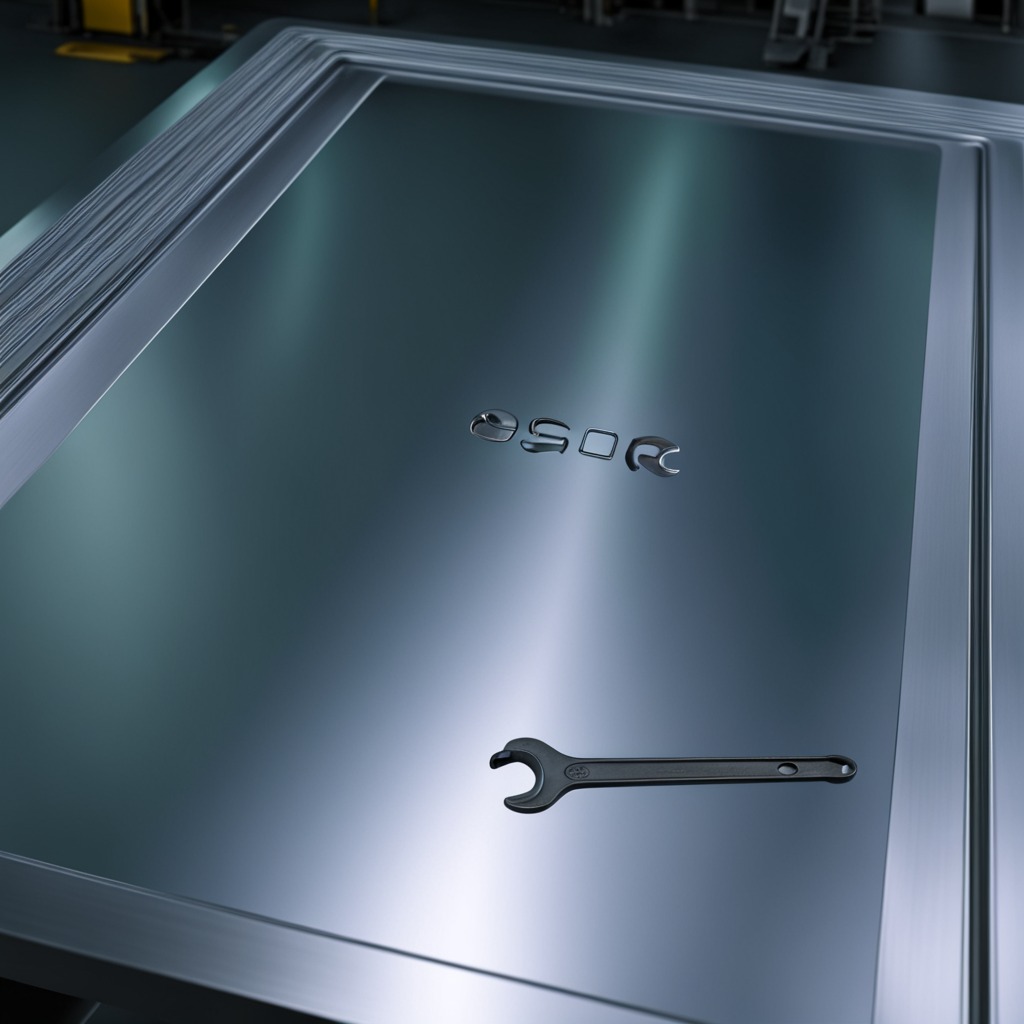
A wrench is lying on a metal table in a machine shop under fluorescent lights.